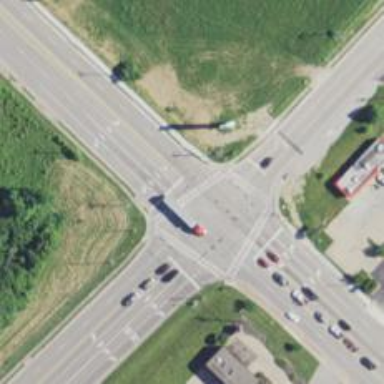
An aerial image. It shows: Crossing road.